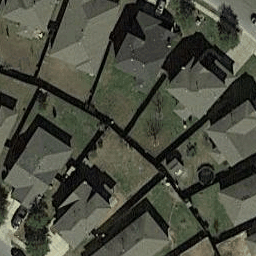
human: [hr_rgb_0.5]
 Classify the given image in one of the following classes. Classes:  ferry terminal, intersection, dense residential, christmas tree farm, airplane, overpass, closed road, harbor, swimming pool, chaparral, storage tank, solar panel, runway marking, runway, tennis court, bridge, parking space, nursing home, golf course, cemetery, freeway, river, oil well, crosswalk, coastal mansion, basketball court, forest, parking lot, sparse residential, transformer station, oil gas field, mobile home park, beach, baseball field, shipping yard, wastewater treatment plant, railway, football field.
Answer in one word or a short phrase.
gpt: dense residential